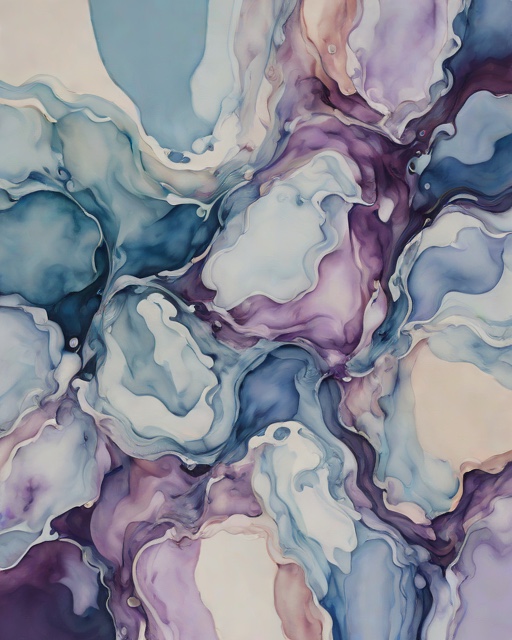
Category: Congratulations